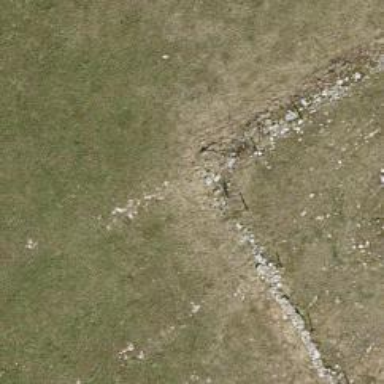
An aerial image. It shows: Dry stone wall barrier.